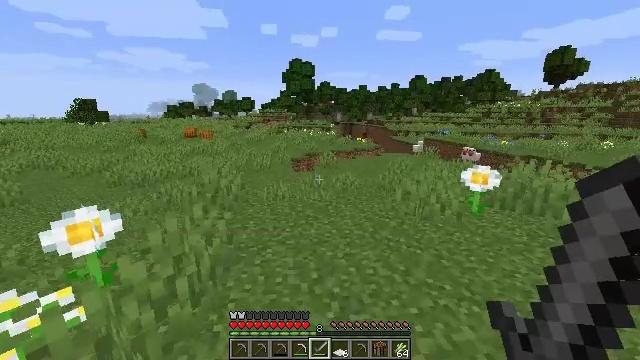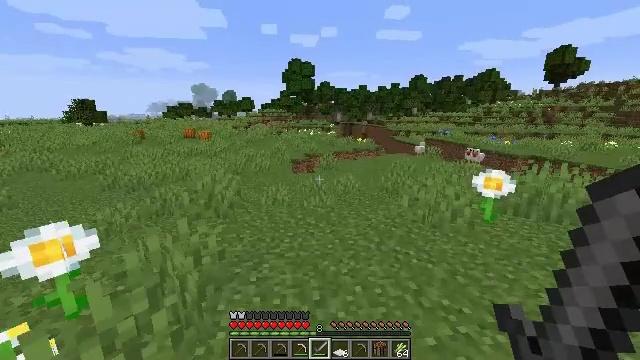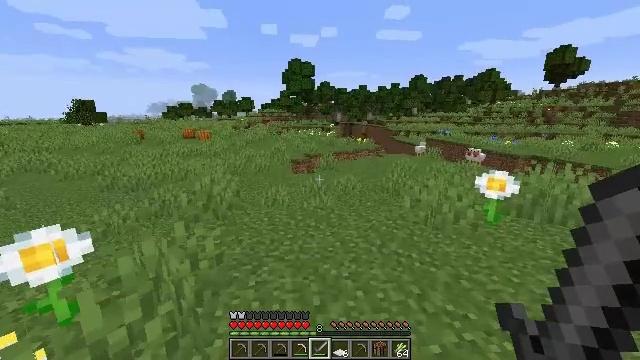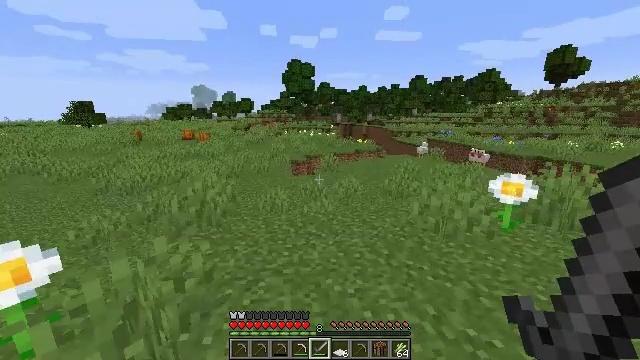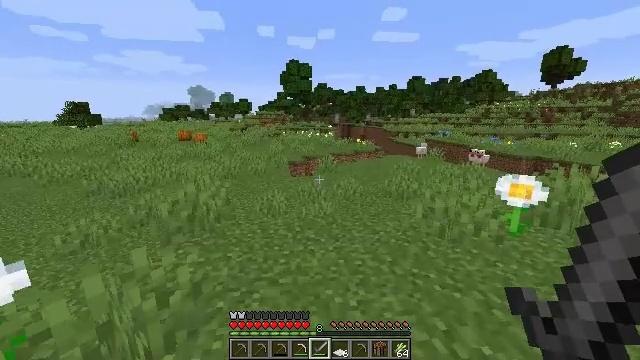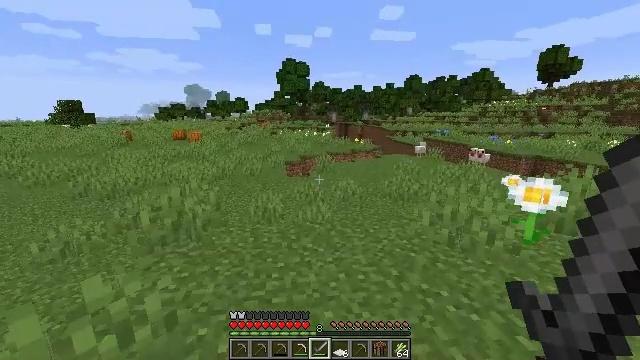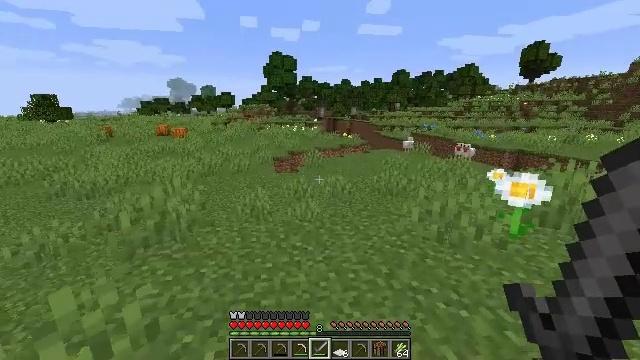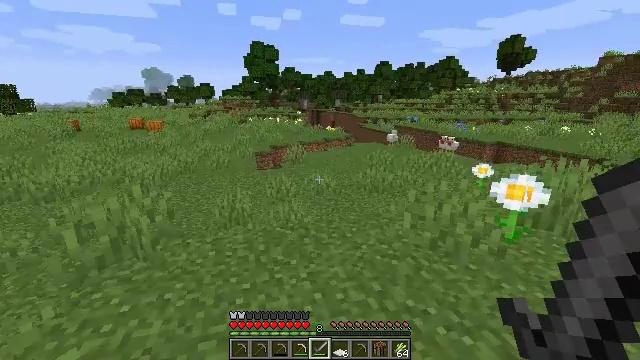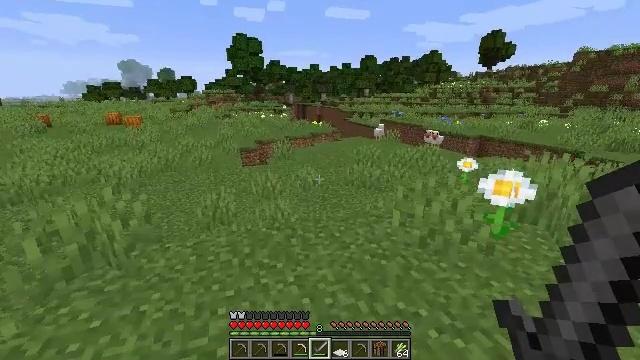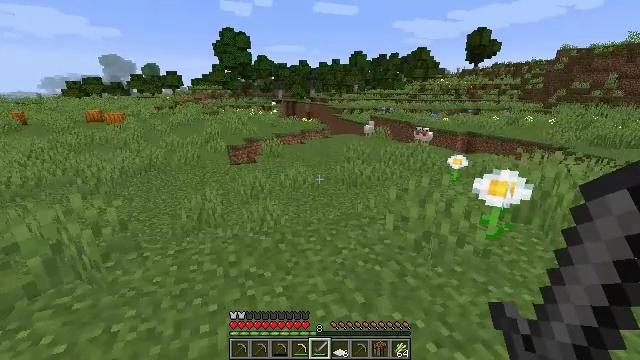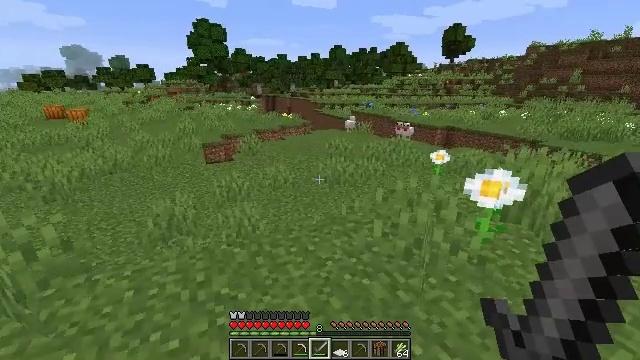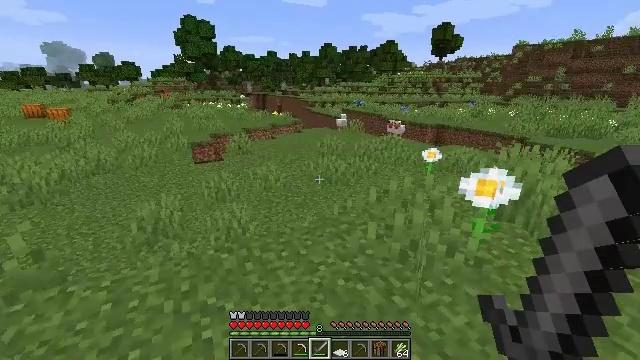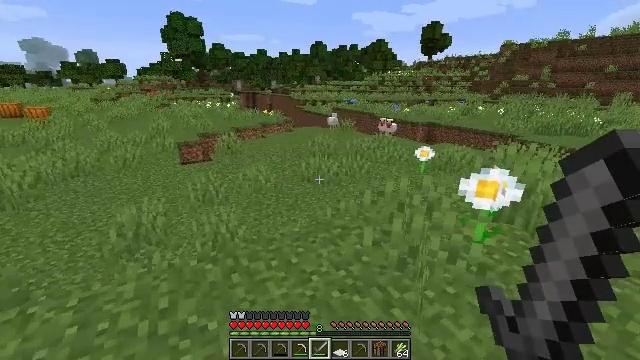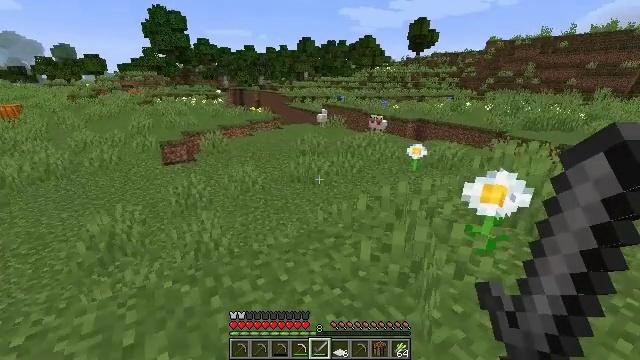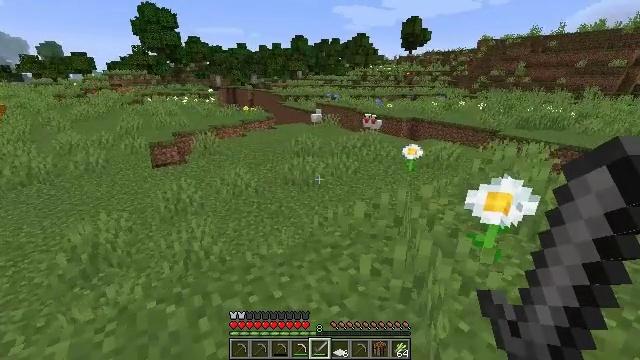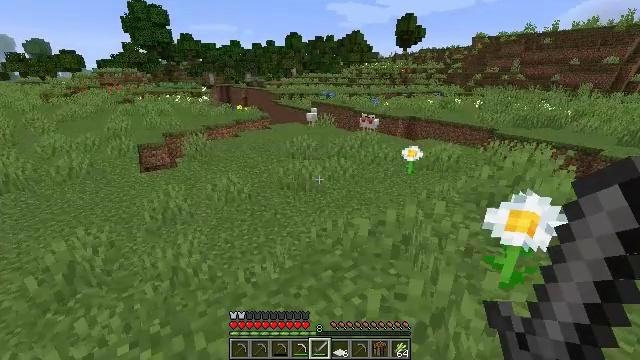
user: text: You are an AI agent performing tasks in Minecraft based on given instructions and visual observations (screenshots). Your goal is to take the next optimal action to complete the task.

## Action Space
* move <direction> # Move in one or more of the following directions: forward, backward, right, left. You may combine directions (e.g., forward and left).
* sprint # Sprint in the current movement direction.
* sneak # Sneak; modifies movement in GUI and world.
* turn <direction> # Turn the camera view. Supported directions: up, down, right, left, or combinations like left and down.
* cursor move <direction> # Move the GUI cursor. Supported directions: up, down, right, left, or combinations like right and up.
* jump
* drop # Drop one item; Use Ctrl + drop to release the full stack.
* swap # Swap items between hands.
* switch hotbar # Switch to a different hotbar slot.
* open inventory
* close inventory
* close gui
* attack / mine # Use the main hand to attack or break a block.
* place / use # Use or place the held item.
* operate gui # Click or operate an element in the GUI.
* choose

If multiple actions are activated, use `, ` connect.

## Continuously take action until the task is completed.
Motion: motion action
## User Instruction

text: Kill the chicken.
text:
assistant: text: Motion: move forward
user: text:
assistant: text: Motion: move forward
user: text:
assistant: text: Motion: move forward
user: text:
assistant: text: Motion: move forward
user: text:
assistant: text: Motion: move forward
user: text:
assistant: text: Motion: move forward, turn right and down
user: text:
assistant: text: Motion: move forward, turn right and down
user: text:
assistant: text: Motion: move forward, turn right and down
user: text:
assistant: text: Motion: move forward, turn right
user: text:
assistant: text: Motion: move forward, turn right and down
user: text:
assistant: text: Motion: move forward, turn right
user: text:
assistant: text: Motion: move forward, turn right
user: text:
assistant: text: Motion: move forward, turn right
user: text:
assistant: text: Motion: move forward, turn right
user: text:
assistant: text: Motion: move forward, turn right
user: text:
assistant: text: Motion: move forward
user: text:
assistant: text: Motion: move forward
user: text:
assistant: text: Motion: move forward
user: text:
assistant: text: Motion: move forward, turn right
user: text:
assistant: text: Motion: move forward, turn right
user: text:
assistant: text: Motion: move forward, turn right
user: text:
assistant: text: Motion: move forward, turn right
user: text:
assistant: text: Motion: move forward, turn right
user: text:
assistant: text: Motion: move forward, turn right
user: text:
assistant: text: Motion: move forward, turn right
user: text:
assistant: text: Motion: move forward, turn right
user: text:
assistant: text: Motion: move forward, turn right
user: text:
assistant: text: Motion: move forward
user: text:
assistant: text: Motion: move forward
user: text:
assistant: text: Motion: move forward